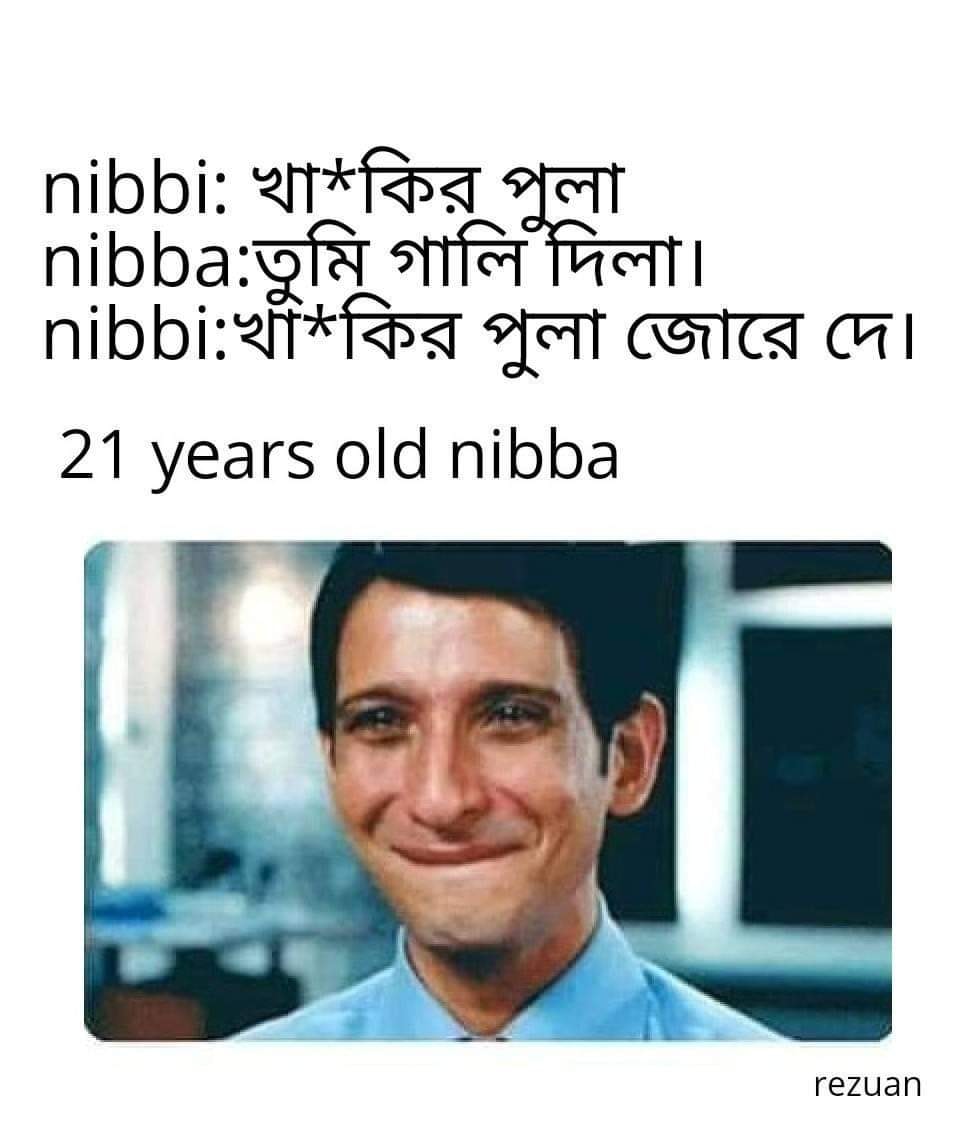
Caption: nibbi: খা*কির পোলা     nibba: তুমি গালি দিলা ।    nibbi: খা*কির পোলা জোরে দে ।   21 years old nibba
Label: hate